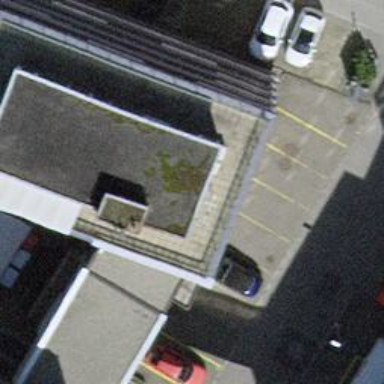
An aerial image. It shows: Office building with flat roof.